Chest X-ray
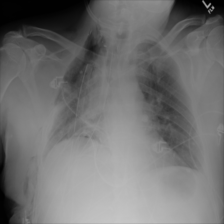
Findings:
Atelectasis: negative
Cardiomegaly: negative
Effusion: negative
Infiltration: negative
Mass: negative
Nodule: negative
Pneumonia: negative
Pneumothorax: negative
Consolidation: negative
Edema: negative
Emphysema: positive
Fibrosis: negative
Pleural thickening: negative
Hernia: negative